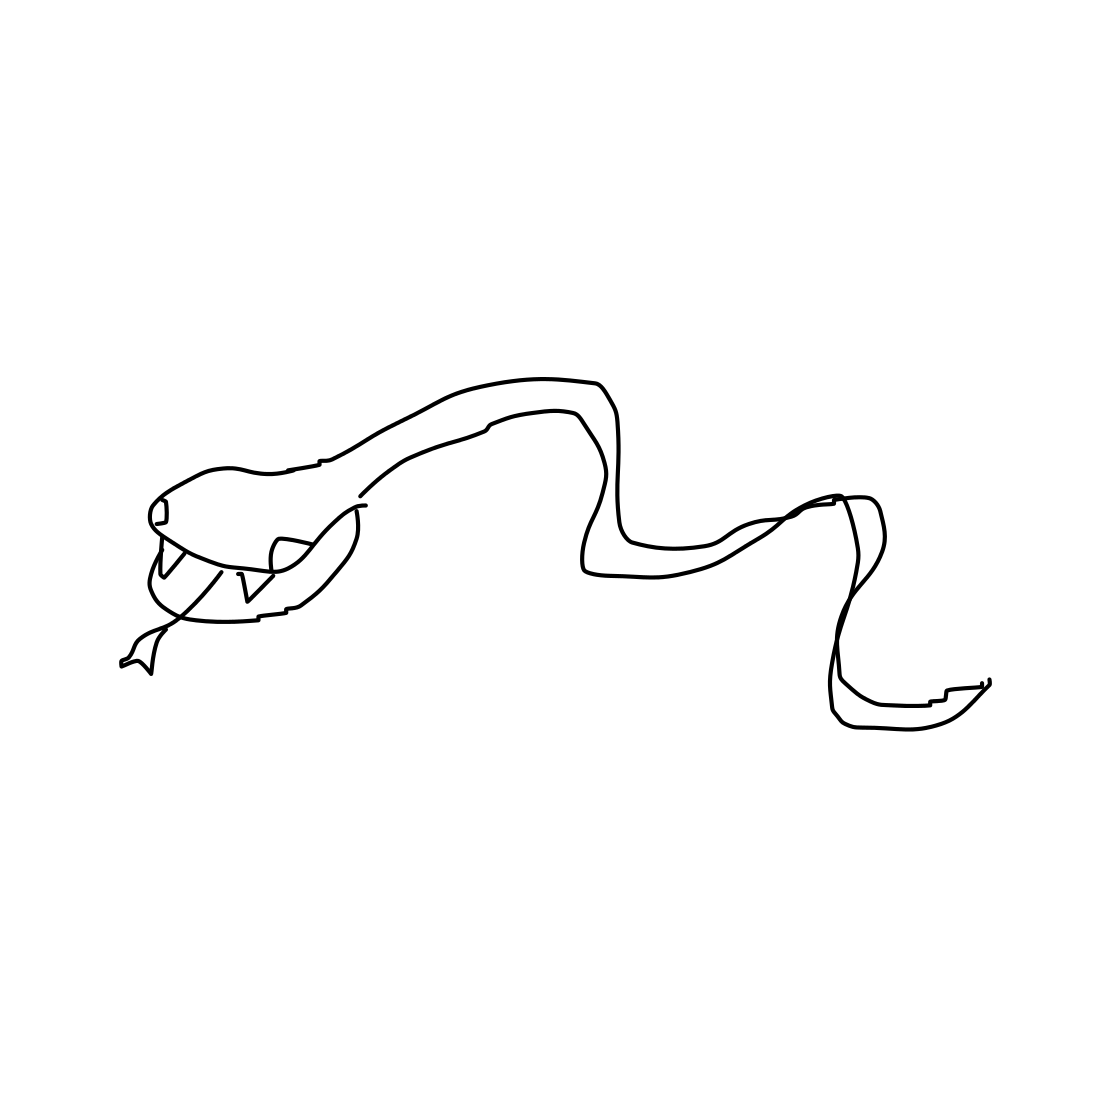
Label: snake